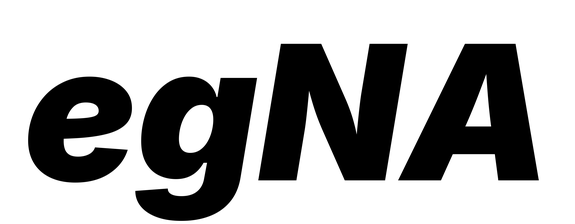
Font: Inter-Italic_Black_Italic